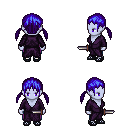
a pixel art fantasy rpg character, female body template, dark elf, purple skin, purple robe, magenta pants, blue twin-tailed hairstyle, ghillies, dagger, four views (front, back, left, right), 2x2 character sprite sheet, small pixel art, hard edges, no anti-aliasing